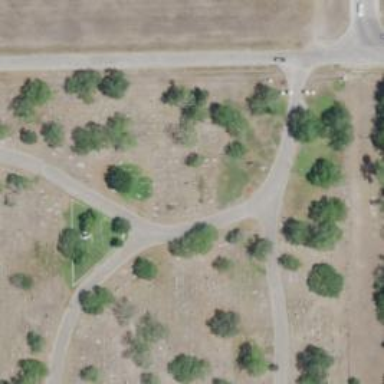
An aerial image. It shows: Memorial site with historic significance.